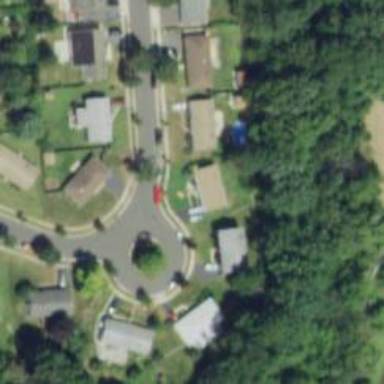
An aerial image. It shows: Turning loop on the road.